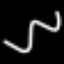
Label: squiggle